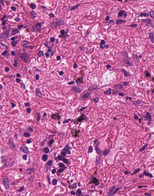
Tumor epithelial tissue: no
Tumor-associated stroma tissue: yes
Normal tissue: no